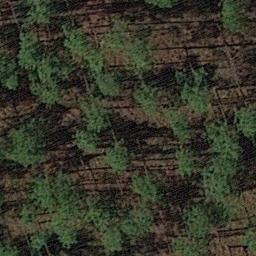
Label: forest